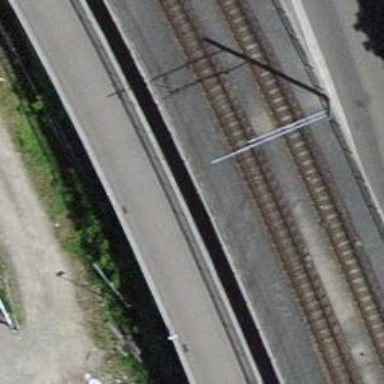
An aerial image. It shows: Tram bridge with electrified contact lines. It has one track passing through.